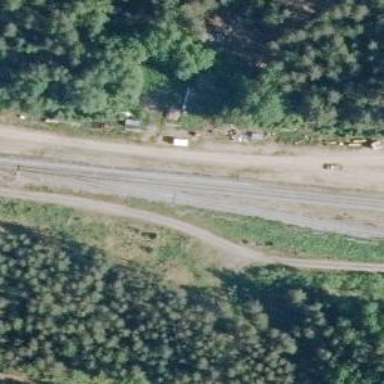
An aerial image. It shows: Wedge used for railway derailment.